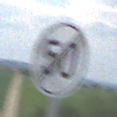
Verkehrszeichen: EndeGeschwindigkeit50
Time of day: Midday
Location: Outdoor (RoadRail)
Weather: PartlyCloudy
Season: NotSpecified
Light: Natural